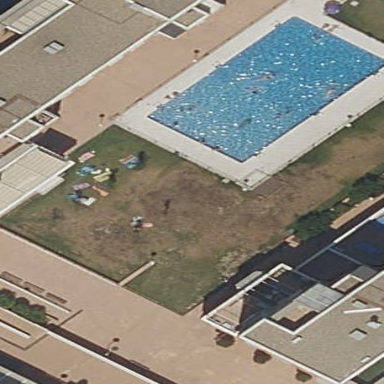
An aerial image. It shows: Swimming pool located in leisure land.